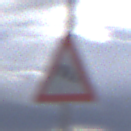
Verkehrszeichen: SeitenwindVonLinks
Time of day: MorningAfternoon
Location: Outdoor (Suburban)
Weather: PartlyCloudy
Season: NotSpecified
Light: Natural